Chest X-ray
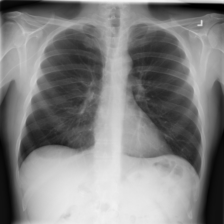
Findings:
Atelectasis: negative
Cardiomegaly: negative
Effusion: negative
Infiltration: negative
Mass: negative
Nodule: negative
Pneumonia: negative
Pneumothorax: negative
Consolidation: negative
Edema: negative
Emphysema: negative
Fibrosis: negative
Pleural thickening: negative
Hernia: negative